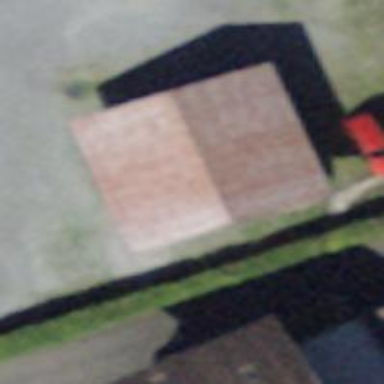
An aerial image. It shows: Garage building.